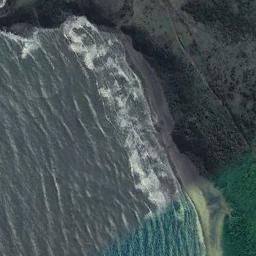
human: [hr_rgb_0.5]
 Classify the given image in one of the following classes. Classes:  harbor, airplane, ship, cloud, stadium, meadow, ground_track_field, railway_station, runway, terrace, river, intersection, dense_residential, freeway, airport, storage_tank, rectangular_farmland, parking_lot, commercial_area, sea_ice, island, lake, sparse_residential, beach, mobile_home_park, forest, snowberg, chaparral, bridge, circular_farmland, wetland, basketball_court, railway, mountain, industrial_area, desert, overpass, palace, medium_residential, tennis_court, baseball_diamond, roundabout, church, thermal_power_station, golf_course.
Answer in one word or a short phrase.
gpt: beach